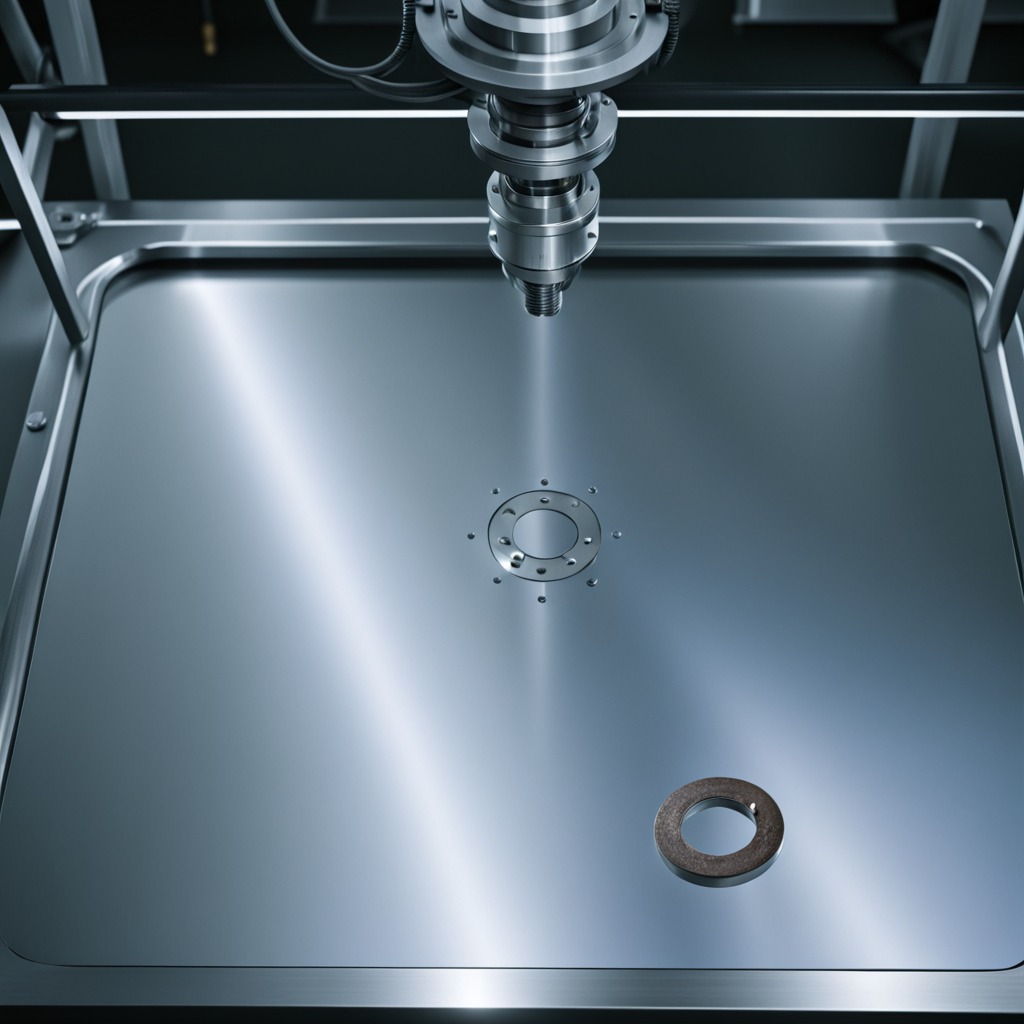
A flat metal washer is lying on the metal table in a machine shop under fluorescent lights.